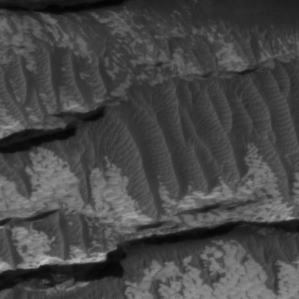
Label: non_frost